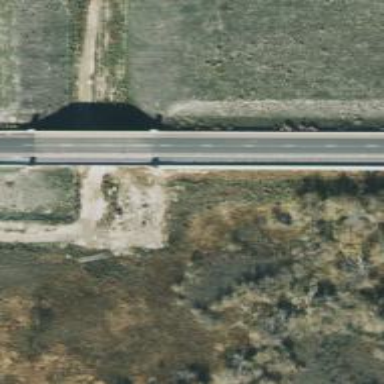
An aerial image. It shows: Bridge for trunk highway with expressway access.